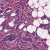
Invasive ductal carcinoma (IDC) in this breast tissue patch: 1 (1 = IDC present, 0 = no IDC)